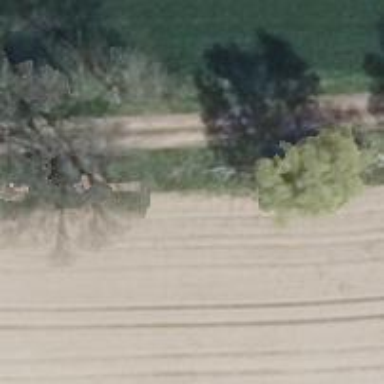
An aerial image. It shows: Row of deciduous broadleaved trees.